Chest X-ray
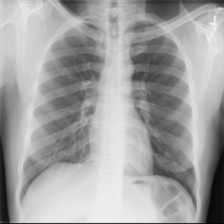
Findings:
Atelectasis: negative
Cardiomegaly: negative
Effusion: negative
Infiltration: negative
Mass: negative
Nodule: negative
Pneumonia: negative
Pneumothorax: negative
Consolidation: negative
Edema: negative
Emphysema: negative
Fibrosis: negative
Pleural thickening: negative
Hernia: negative